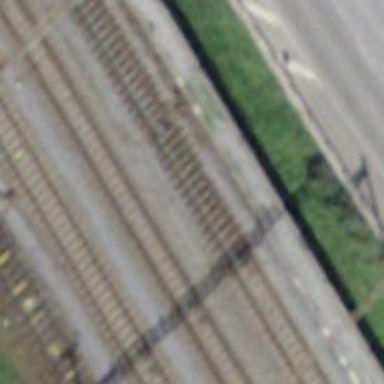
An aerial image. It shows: Railway switch.